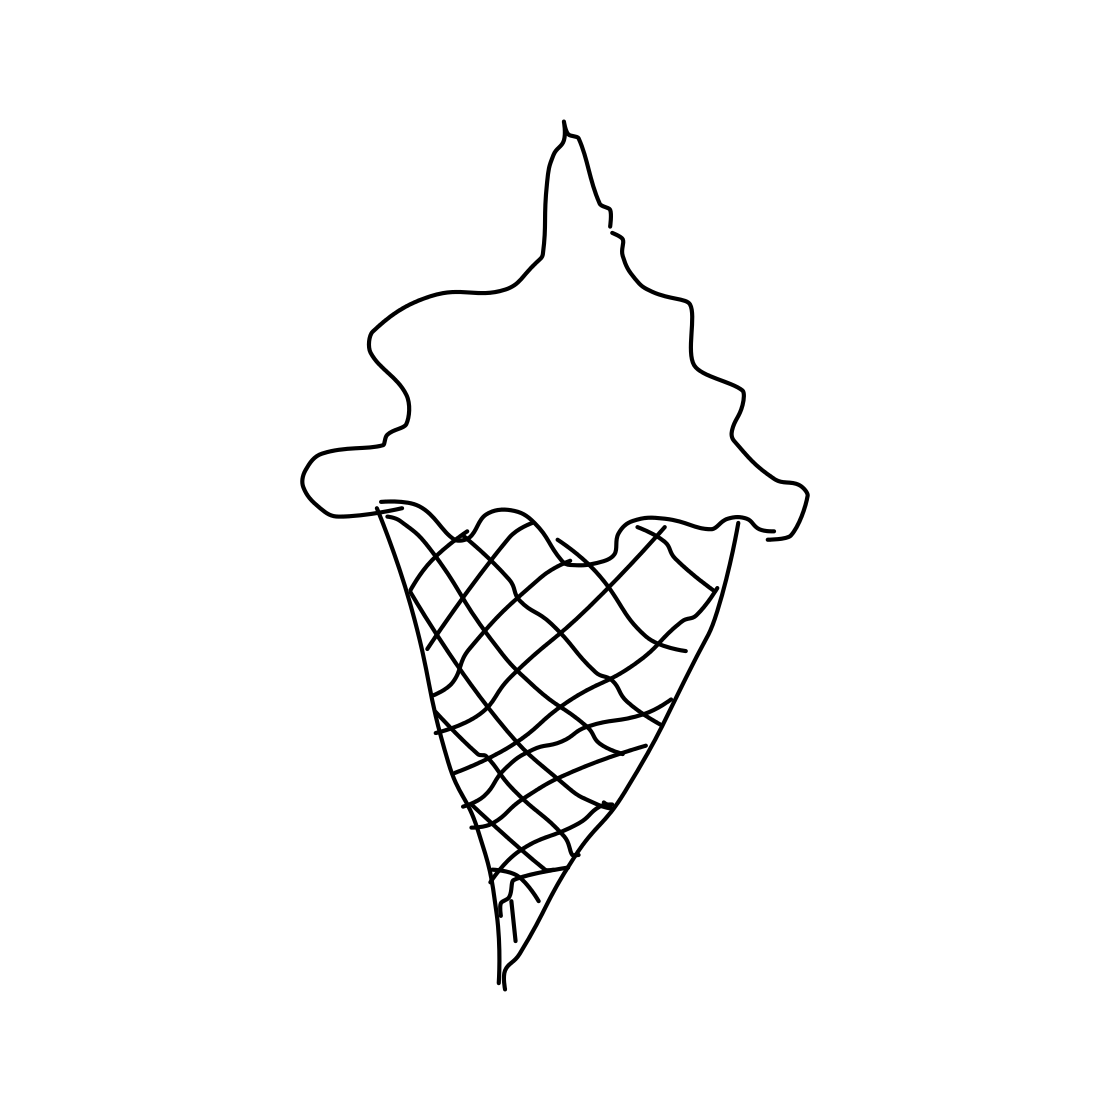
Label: ice-cream-cone